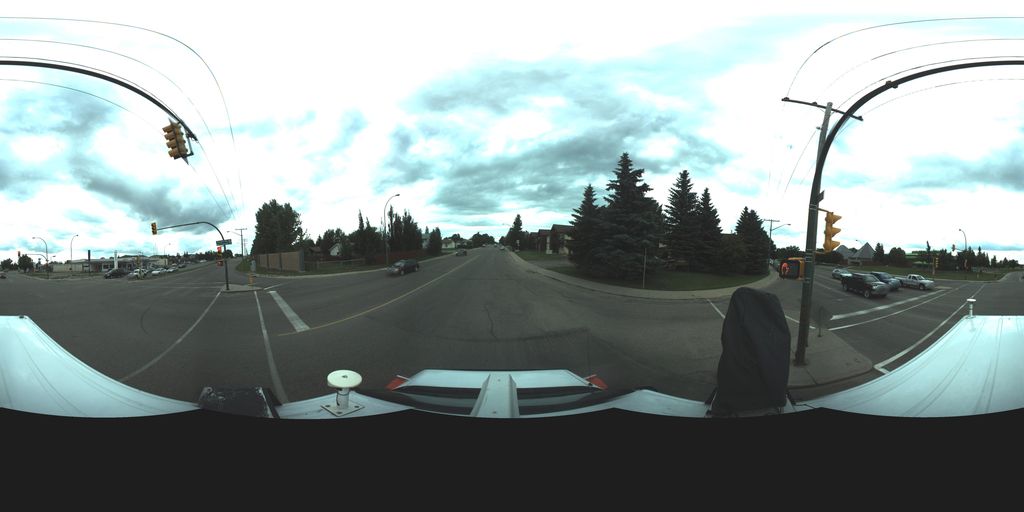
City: saskatoon